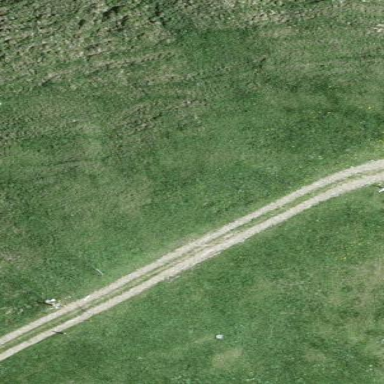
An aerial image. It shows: Grass pitch for leisure activities on the land.